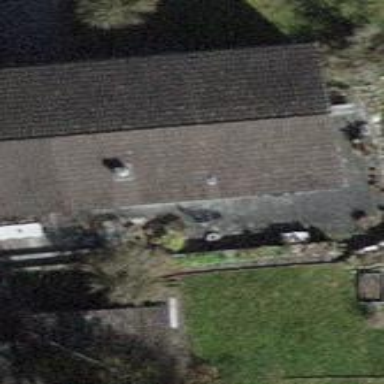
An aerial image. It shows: Building with tiled roof.